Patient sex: M
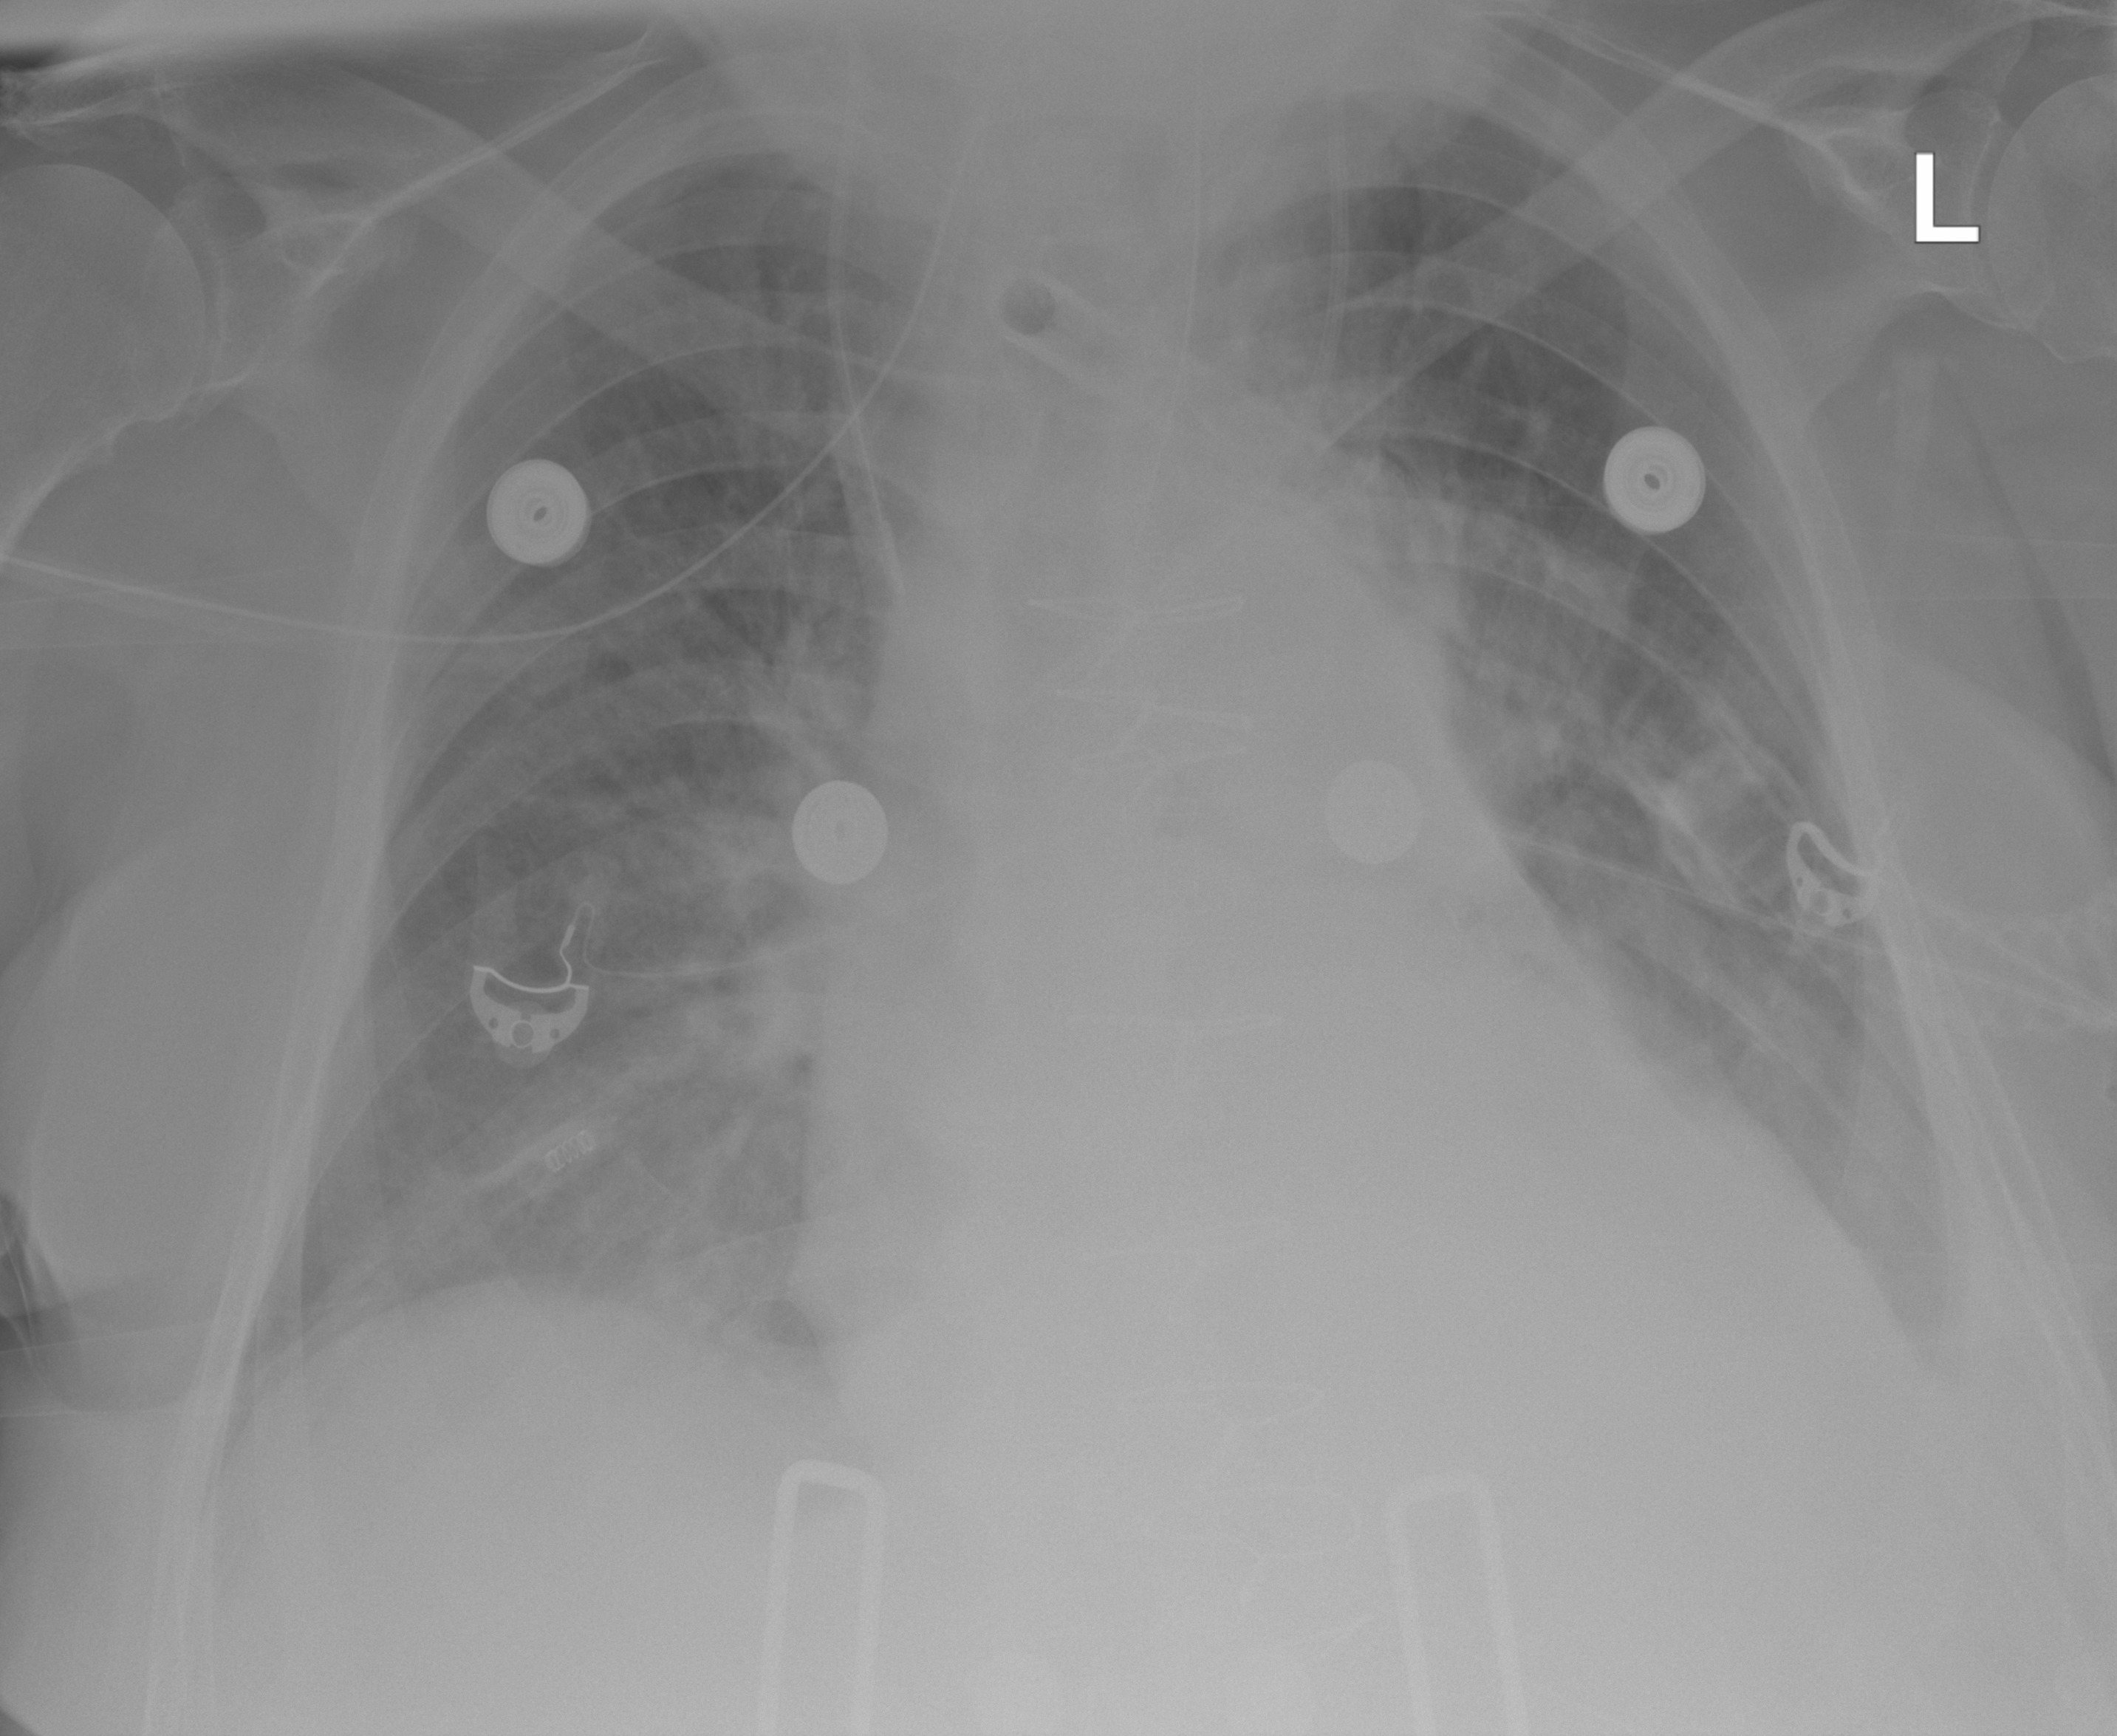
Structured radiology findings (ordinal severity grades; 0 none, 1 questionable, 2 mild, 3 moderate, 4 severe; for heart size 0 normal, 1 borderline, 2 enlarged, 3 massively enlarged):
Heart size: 2
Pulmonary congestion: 2
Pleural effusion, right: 0
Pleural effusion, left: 2
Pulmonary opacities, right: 2
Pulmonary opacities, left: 2
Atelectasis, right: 2
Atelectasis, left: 2